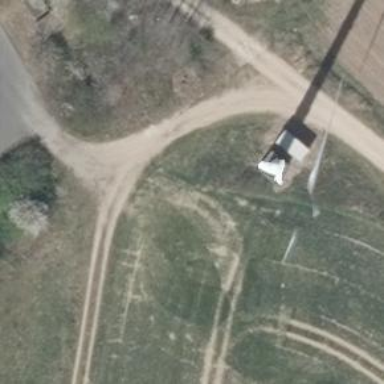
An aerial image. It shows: Wind generator using horizontal axis wind turbines.